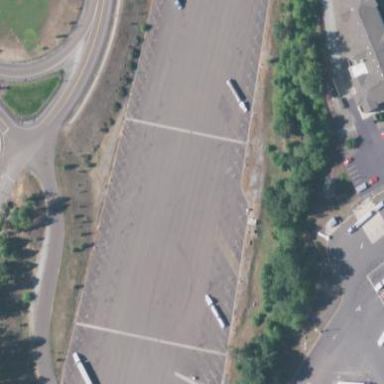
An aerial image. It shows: Parking area.